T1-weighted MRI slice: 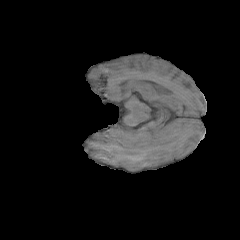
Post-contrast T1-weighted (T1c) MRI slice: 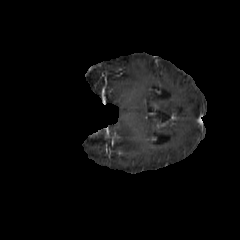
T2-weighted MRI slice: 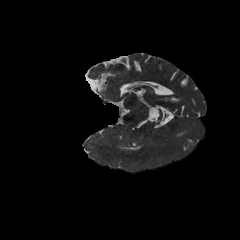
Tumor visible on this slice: no